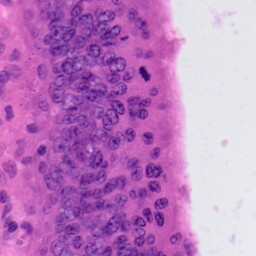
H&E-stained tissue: Colon